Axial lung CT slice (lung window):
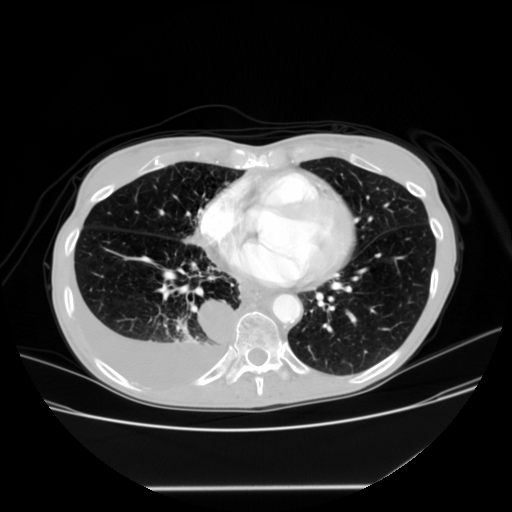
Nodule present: yes
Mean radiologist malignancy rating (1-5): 2.5